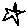
Label: star